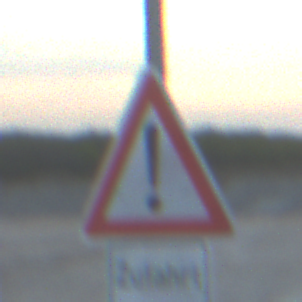
Verkehrszeichen: Gefahrenstelle
Zusatzzeichen unten: HinweiseAufGefahrenDurchVerbaleAngabe11
Umgebung: Outdoor, Beach
Tageszeit: SunriseSunset
Wetter: PartlyCloudy
Licht: Natural
Jahreszeit: NotSpecified
Kontrast: LowContrast